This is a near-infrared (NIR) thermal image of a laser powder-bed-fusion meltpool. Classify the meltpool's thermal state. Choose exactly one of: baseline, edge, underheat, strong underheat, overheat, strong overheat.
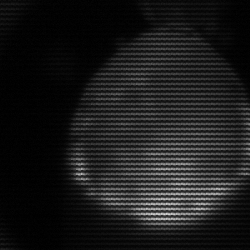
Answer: edge